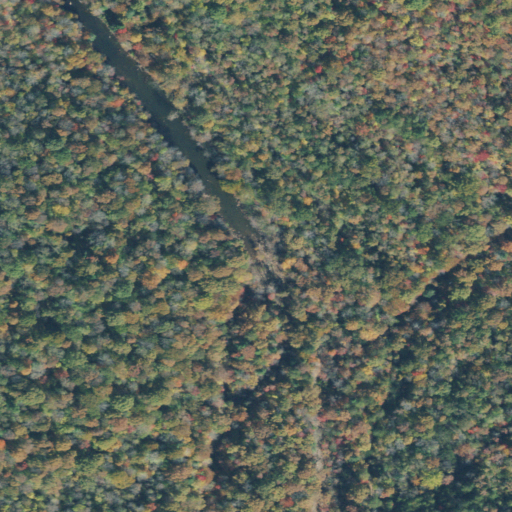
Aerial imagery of valley in Tennessee named Little Sequatchie Cove containing deciduous forest, woody wetlands, and mixed forest